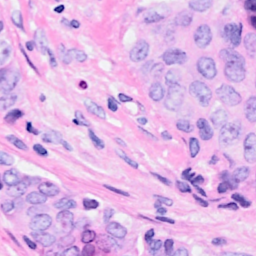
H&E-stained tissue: Breast